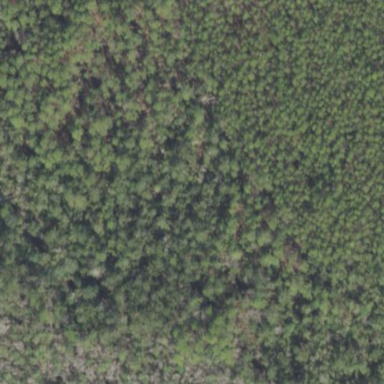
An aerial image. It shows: Mixed woodland with various types of leaves.